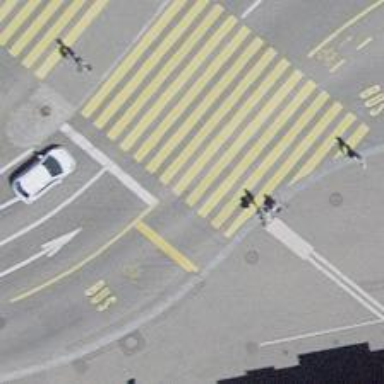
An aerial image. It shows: Road with traffic signals.